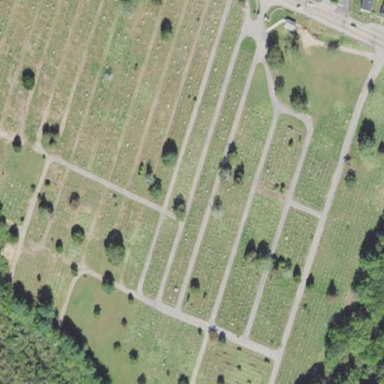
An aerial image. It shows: Cemetery classified as existing preserved open space.